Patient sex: F
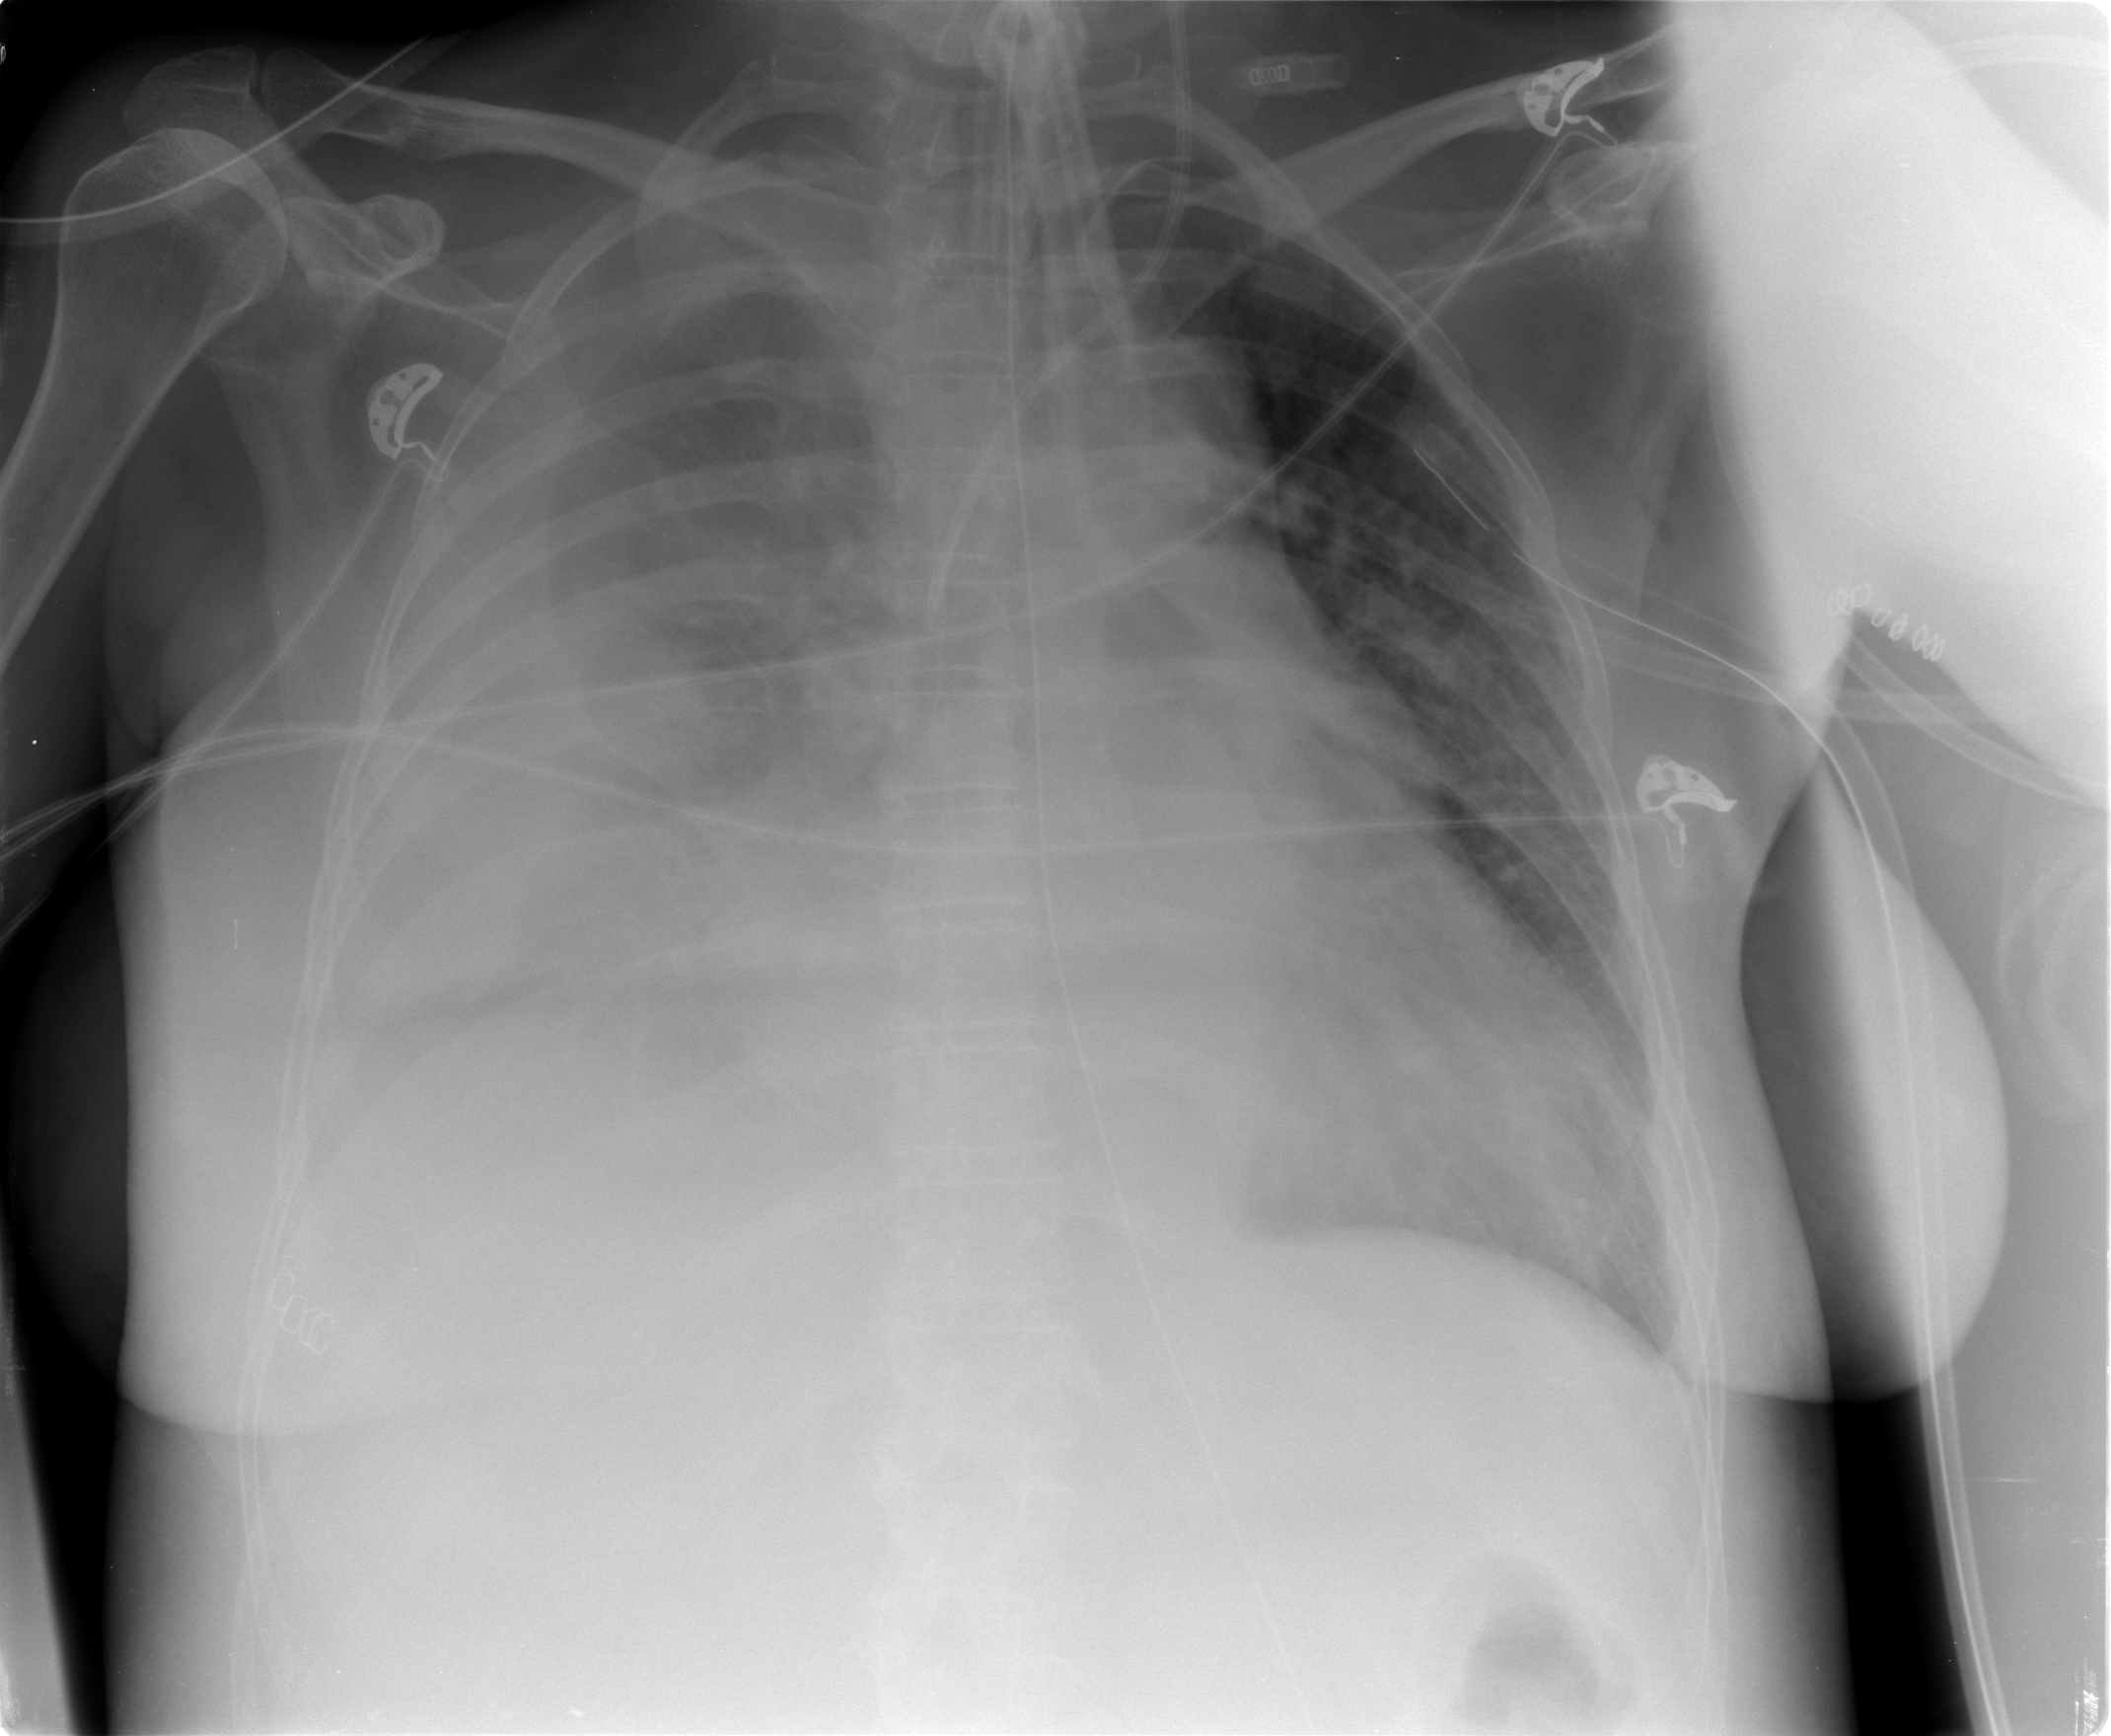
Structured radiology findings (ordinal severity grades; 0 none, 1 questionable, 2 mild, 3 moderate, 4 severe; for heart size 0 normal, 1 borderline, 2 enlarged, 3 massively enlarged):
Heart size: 2
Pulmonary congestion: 2
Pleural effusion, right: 3
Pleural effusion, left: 1
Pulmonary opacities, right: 1
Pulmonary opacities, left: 1
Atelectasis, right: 3
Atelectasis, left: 2